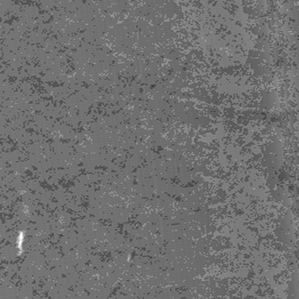
Label: frost